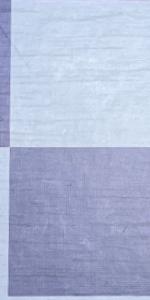
Label: Empty